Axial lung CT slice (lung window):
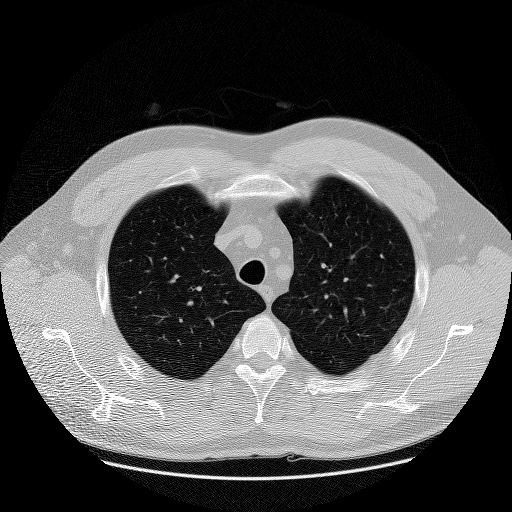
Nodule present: no